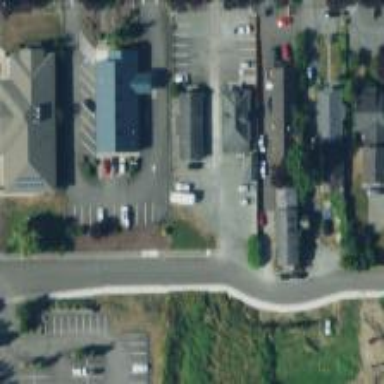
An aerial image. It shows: Alley classified as service road.